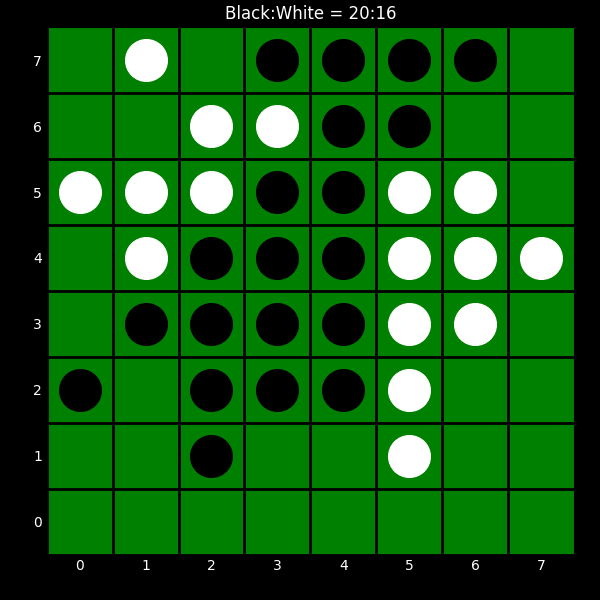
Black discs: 20
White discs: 16